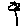
Label: flower